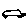
Label: car